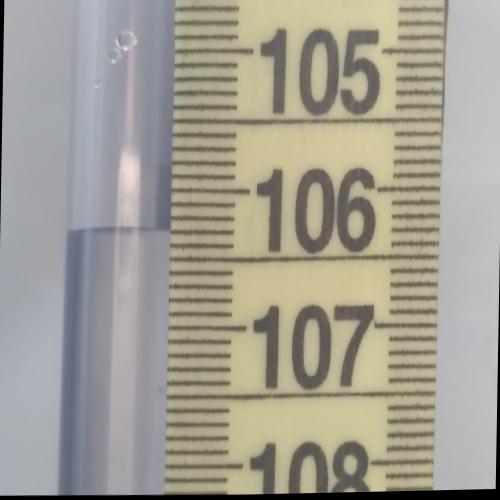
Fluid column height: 106.3 cm